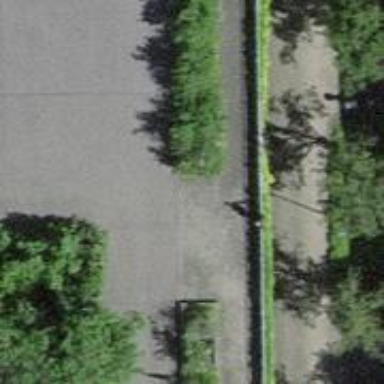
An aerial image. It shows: Path made of paving stones.